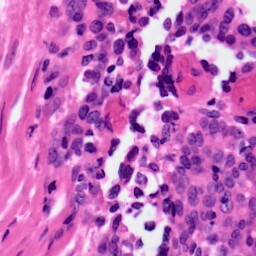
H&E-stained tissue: Ovarian